Field crop: tomato
Growth stage: 1
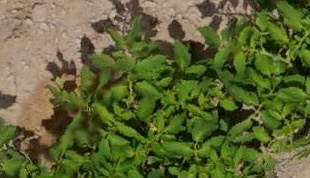
Species: tomato